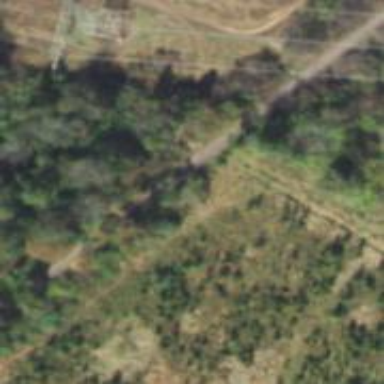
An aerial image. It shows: Natural path.